Aerial crown-view tile of a tropical tree (Barro Colorado Island, Panama), acquired 20250124:
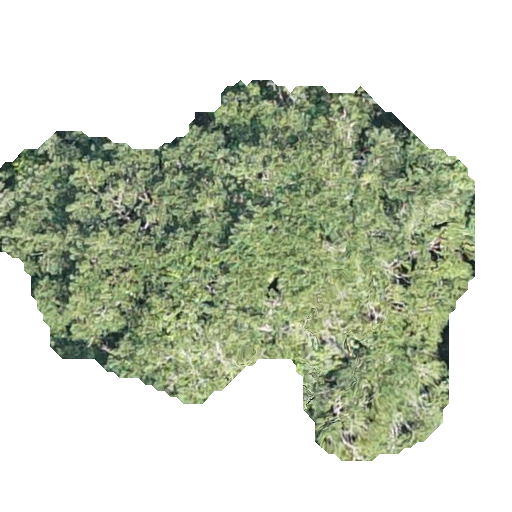
Species: Jacaranda copaia
GBIF accepted scientific name: Jacaranda copaia
Crown area: 182.503 m²